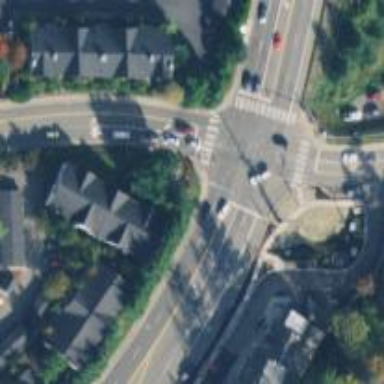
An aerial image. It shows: Crossing on the road.